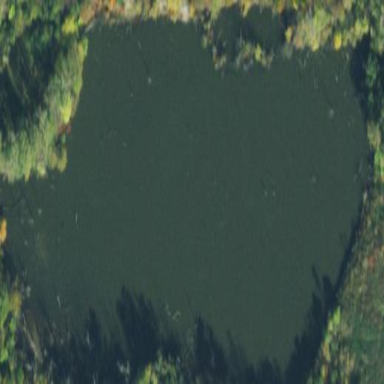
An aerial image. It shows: Pond surrounded by natural water.